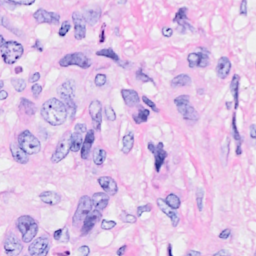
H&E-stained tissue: Breast